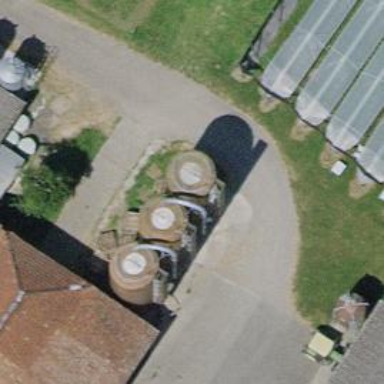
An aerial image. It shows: Silo.